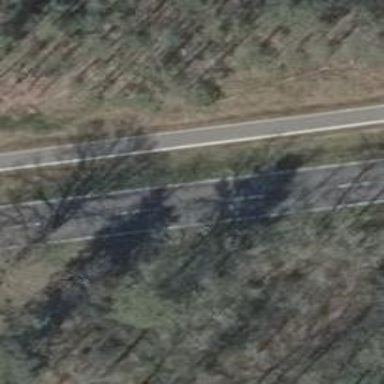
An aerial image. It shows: Secondary road with asphalt surface.